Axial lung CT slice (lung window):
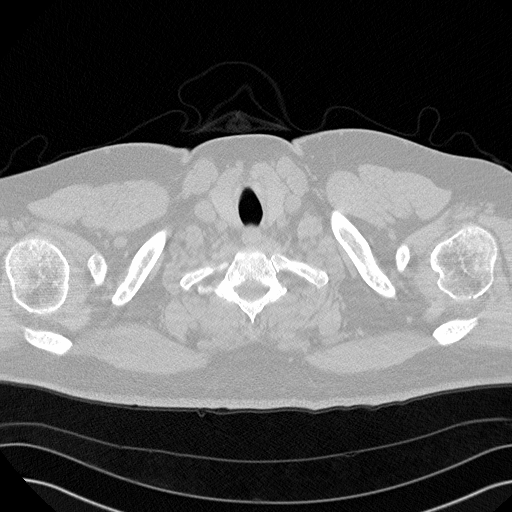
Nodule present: no